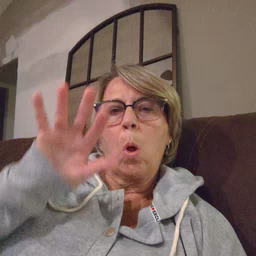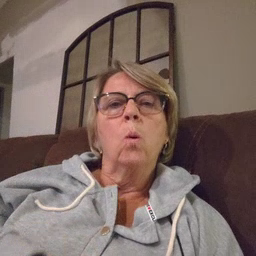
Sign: snow